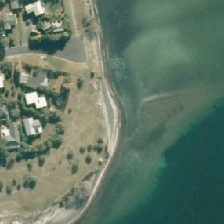
Land cover: urban_parkland